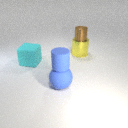
large yellow metal cylinder to the right of large blue rubber sphere